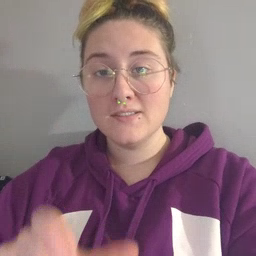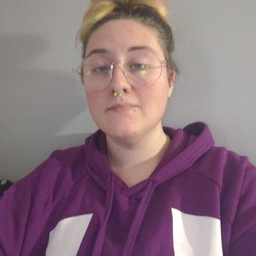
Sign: person